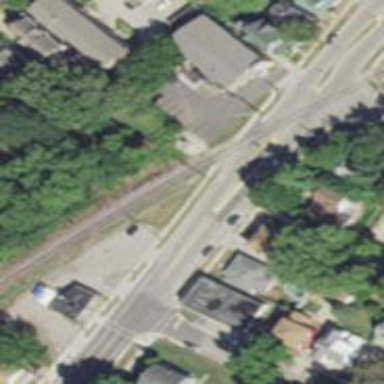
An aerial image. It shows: Crossing for the railway.